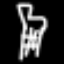
Label: chair